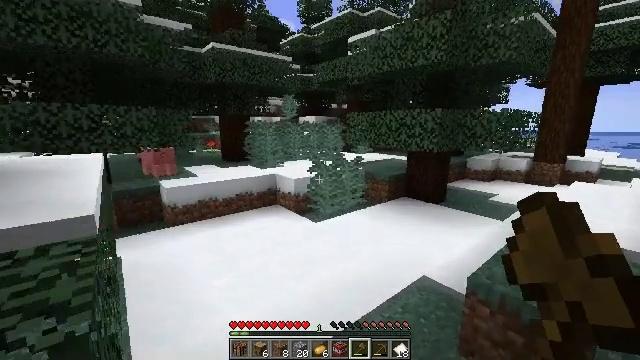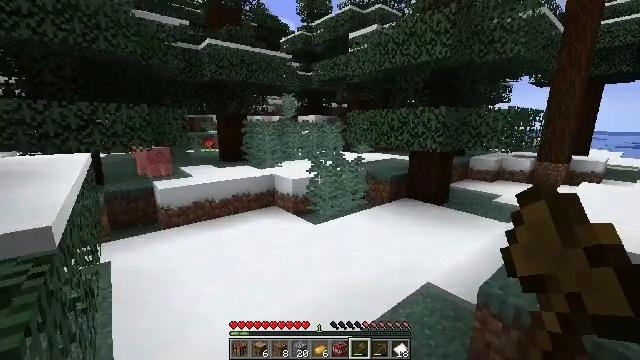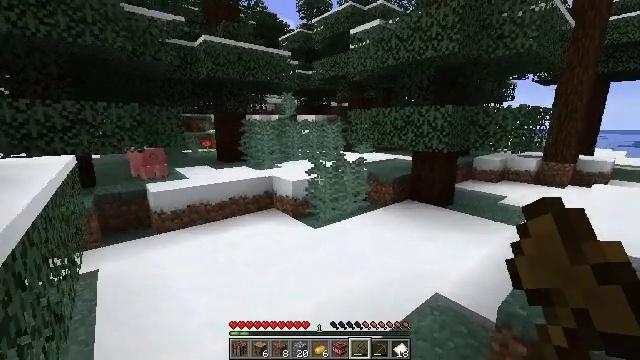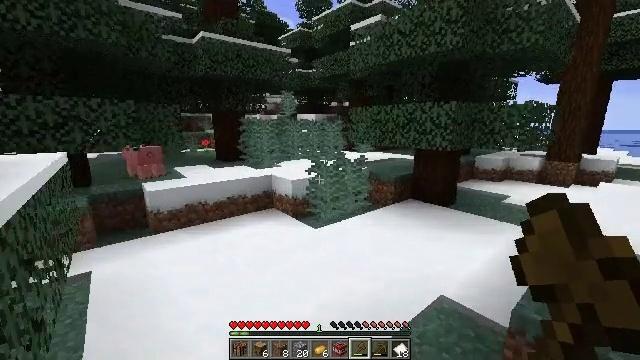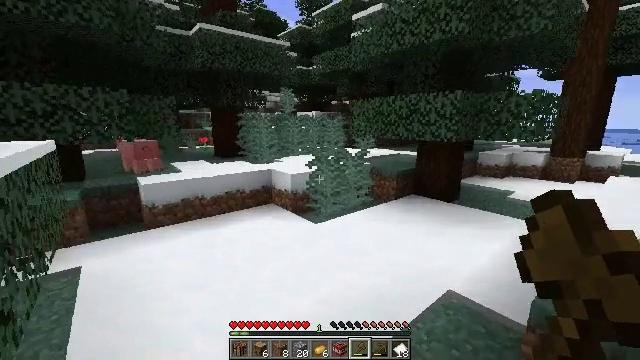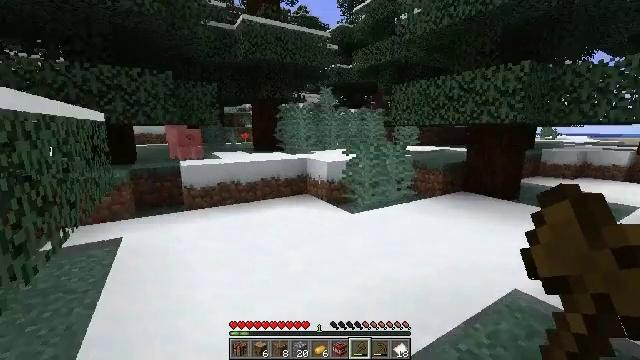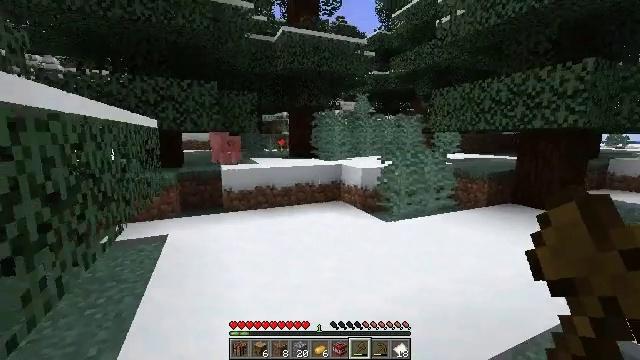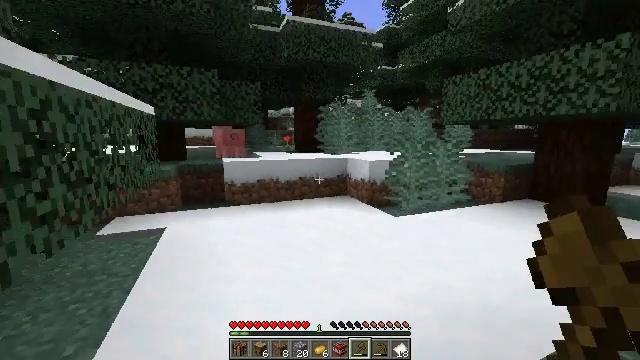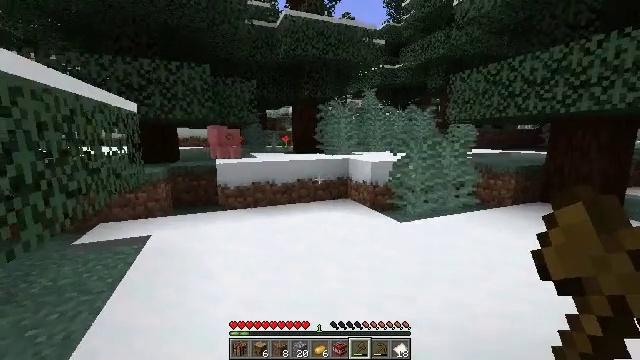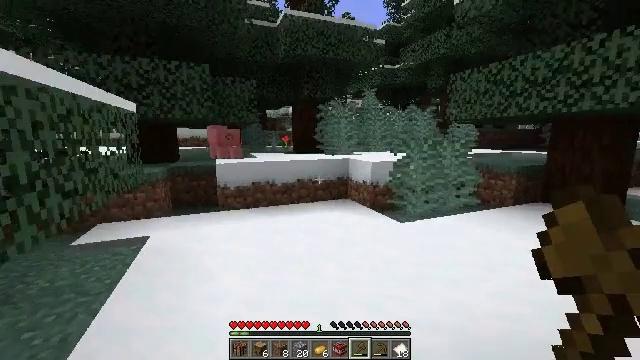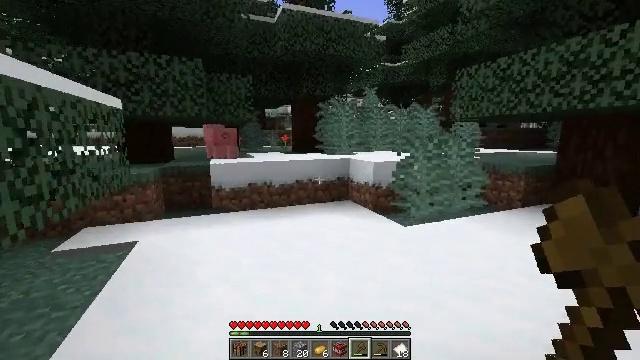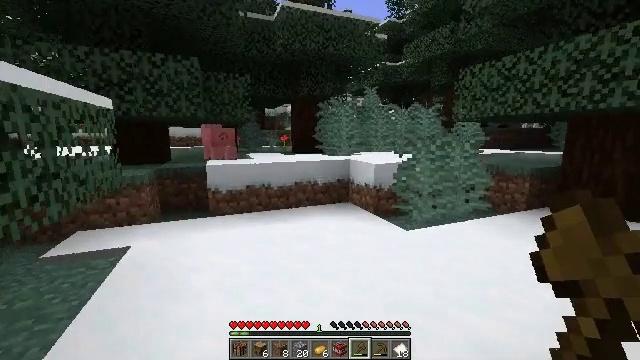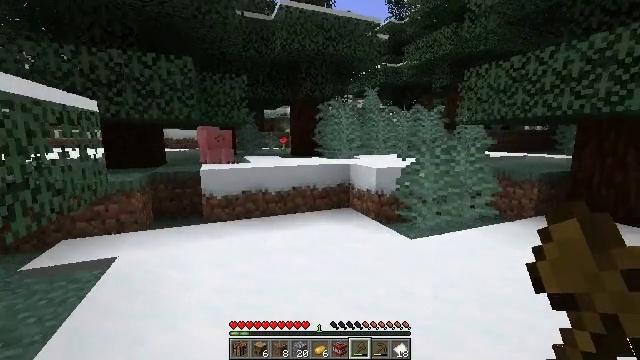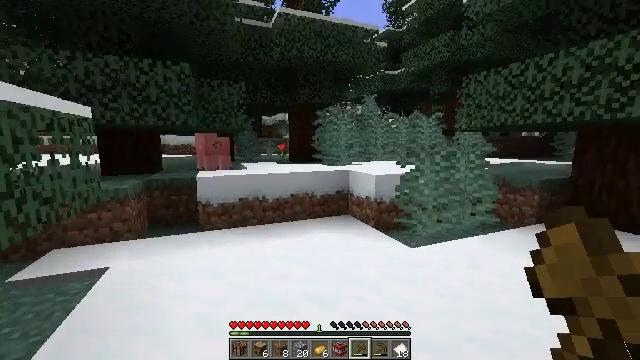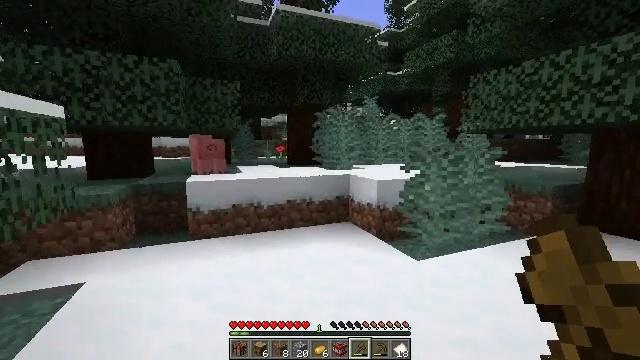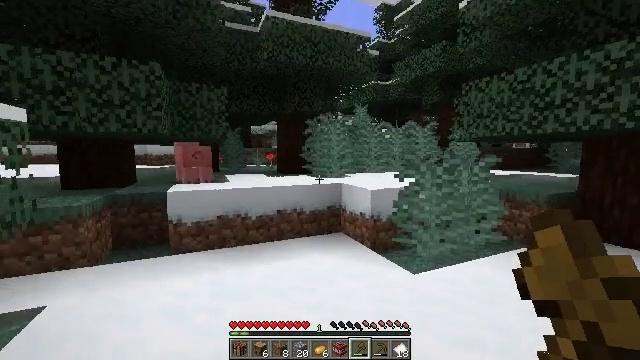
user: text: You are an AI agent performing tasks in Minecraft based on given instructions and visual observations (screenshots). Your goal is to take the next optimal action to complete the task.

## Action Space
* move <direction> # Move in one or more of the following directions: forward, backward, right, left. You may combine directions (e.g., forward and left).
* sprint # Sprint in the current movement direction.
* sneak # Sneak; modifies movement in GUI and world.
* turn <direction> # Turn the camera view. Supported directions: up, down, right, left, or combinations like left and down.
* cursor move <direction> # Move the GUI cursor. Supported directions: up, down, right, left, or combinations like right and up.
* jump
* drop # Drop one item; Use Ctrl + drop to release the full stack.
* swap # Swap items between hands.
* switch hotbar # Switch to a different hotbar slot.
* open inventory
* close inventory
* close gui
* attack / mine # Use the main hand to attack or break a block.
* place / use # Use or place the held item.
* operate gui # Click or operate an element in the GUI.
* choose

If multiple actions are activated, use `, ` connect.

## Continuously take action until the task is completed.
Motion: motion action
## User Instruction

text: Attack the large fern to gather it.
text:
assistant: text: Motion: move forward
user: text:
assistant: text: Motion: move forward
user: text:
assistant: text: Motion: move forward
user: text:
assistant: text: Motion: move forward
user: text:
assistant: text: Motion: move forward, turn left and up
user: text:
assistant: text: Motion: move forward, turn left and up
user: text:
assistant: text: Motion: move forward, turn left
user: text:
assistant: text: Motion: move forward
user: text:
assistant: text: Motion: move forward
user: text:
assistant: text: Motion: no_op
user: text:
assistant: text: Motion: move forward
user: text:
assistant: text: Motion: move forward
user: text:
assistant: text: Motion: move forward, turn up
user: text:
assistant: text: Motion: move forward
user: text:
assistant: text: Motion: turn right and up
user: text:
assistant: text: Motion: move forward, turn right and up
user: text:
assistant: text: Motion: move forward
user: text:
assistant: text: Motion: move forward
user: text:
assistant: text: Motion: move forward
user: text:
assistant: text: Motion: move forward
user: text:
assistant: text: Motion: move forward, turn right
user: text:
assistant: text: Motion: move forward, turn right and down
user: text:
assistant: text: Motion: move forward, turn right and down
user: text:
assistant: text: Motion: move forward, turn right and down
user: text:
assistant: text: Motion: move forward, turn right and down
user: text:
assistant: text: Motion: move forward, turn right and down, attack / mine
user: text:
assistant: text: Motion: move forward, turn down, attack / mine
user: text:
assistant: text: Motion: move forward, attack / mine
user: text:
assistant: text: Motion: move forward, attack / mine
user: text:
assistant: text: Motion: move forward, turn left and up, jump